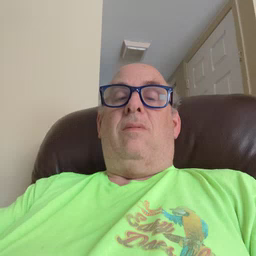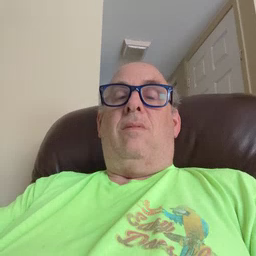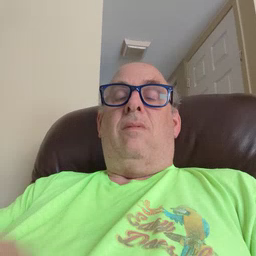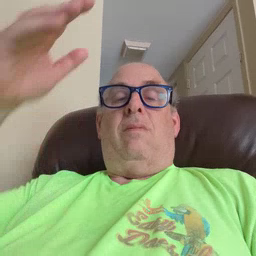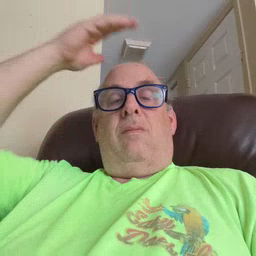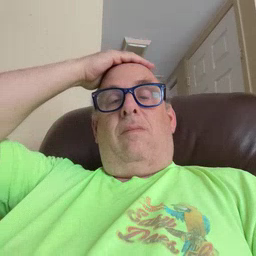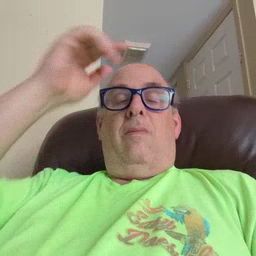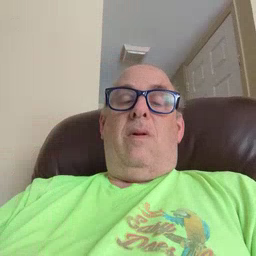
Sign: hat